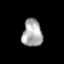
Tissue: prostate
Cell type: T cells
Senescence score: 0.7046
Nuclear area (px): 535
Mean DAPI intensity: 169.189